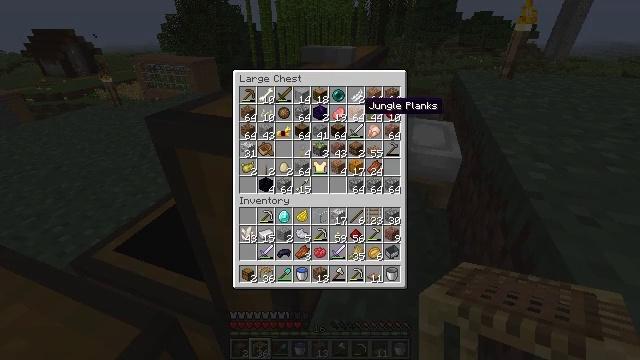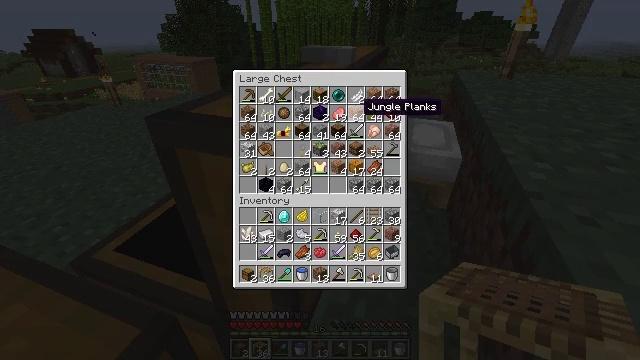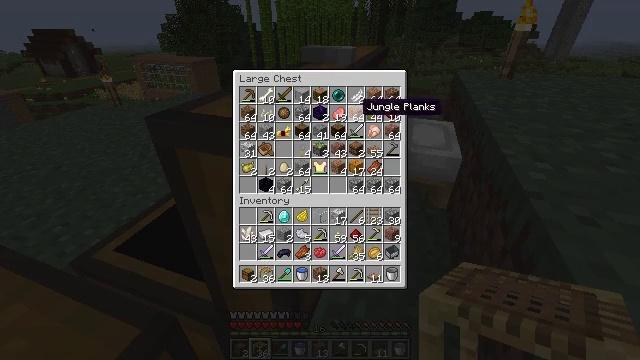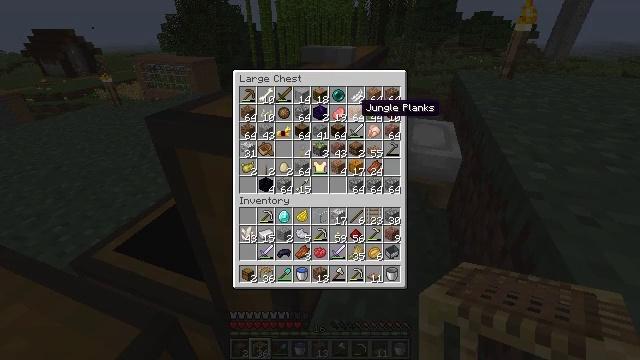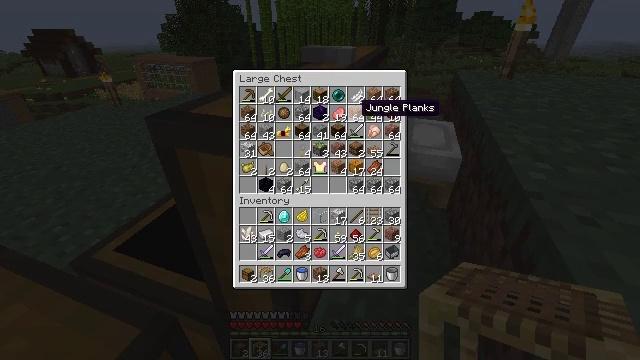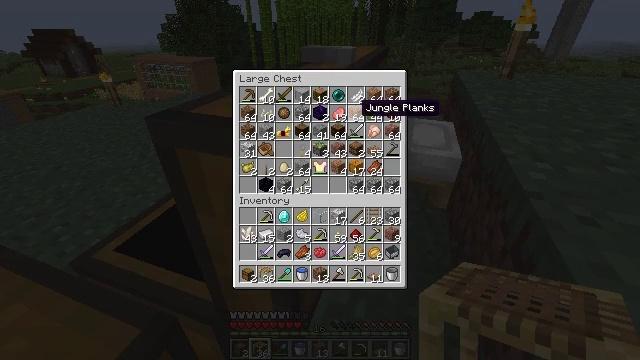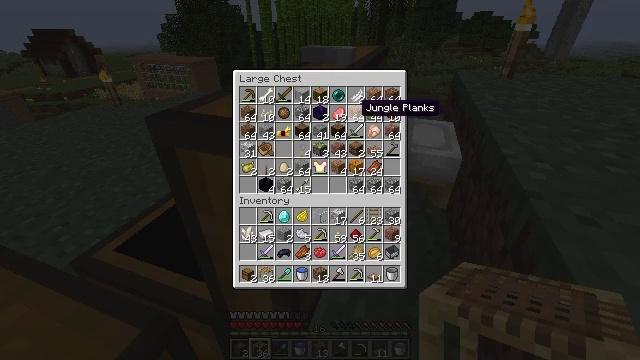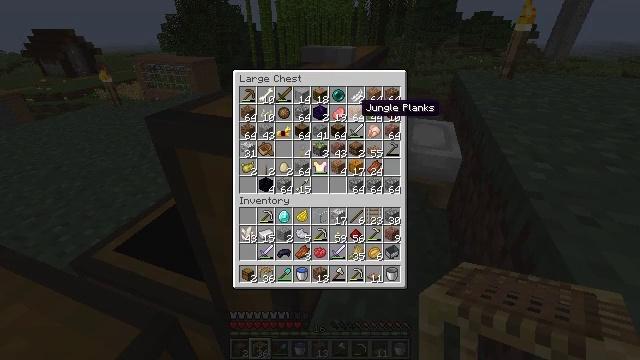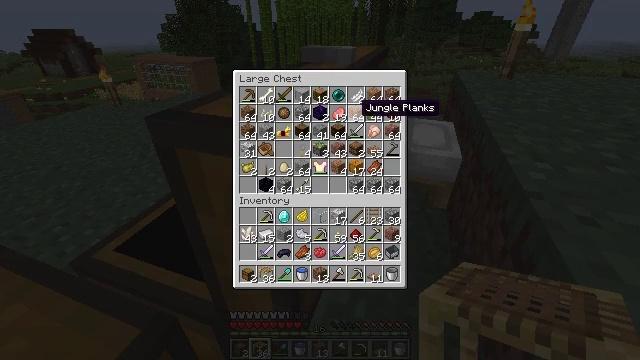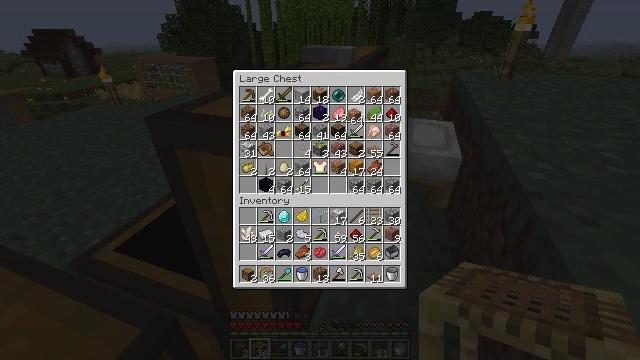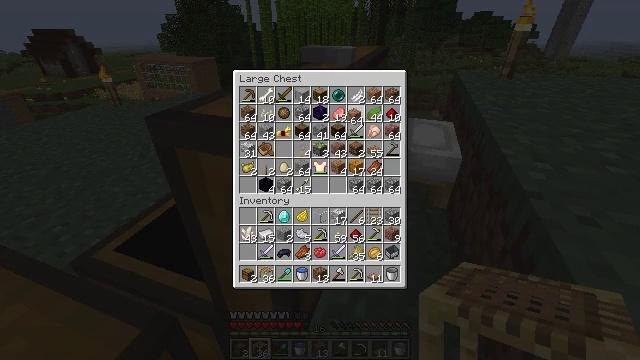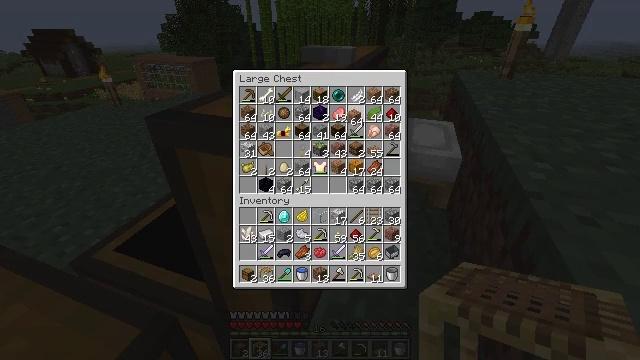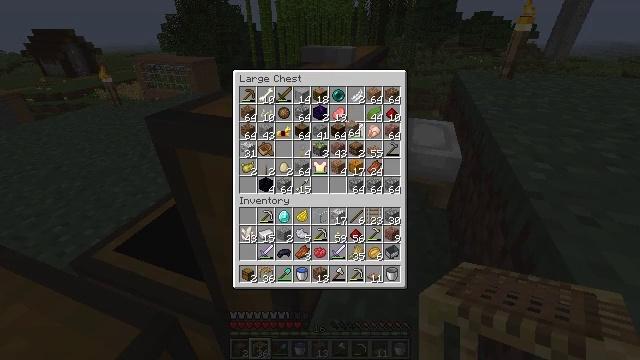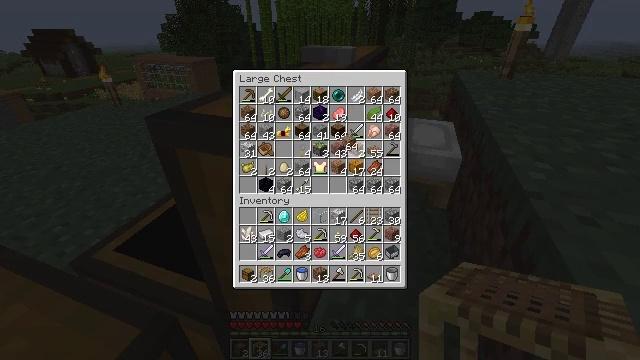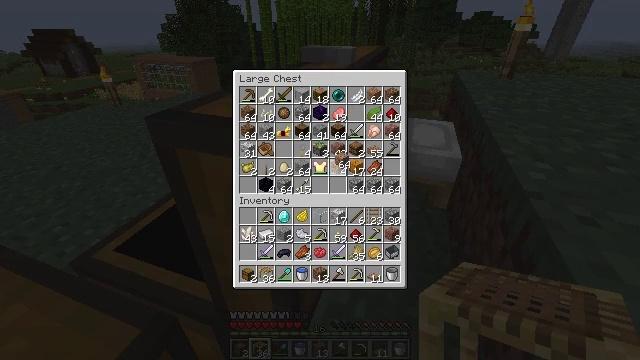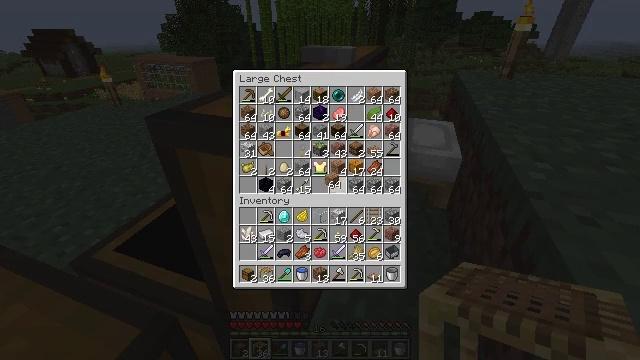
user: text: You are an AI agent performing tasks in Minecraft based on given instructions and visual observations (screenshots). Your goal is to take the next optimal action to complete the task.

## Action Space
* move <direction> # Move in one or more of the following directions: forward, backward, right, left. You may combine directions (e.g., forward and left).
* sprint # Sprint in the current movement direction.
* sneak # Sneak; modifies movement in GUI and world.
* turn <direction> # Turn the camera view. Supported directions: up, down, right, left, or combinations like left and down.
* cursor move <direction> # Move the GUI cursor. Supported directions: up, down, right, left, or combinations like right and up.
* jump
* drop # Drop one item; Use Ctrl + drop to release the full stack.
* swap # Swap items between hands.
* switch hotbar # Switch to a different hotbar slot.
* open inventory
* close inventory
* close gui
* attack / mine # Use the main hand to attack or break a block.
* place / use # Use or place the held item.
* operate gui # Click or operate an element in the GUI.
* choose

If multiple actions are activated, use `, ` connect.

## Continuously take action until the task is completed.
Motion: motion action
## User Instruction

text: Create a jungle sign in the crafting grid.
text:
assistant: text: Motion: no_op
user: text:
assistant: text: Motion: no_op
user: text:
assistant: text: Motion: no_op
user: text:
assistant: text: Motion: no_op
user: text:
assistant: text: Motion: no_op
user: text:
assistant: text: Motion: no_op
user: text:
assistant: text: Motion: no_op
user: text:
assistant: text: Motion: no_op
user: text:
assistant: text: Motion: operate gui
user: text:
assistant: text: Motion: operate gui
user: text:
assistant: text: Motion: operate gui
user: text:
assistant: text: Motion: cursor move down
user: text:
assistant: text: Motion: cursor move down
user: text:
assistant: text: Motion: cursor move left and down
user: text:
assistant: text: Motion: cursor move left and down
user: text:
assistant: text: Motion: cursor move left and down
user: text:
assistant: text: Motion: cursor move down
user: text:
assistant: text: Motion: cursor move down
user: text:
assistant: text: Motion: cursor move down
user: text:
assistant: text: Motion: cursor move down
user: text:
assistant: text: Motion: cursor move down
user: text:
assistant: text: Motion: no_op
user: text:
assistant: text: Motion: no_op
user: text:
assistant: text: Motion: no_op
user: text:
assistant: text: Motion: no_op
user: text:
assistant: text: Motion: cursor move left
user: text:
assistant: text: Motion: cursor move left
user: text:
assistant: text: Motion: cursor move left
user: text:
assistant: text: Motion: no_op
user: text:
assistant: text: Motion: no_op